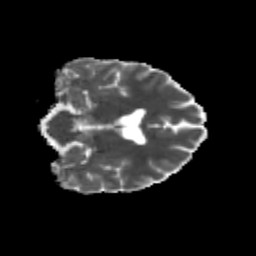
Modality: MD
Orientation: coronal
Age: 36
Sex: male
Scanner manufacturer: siemens
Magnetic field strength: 3 T
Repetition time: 3.5 s
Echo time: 0.113 s